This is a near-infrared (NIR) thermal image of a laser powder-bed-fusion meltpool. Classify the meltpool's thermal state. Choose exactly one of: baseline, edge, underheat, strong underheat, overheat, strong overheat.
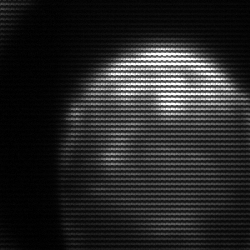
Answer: edge